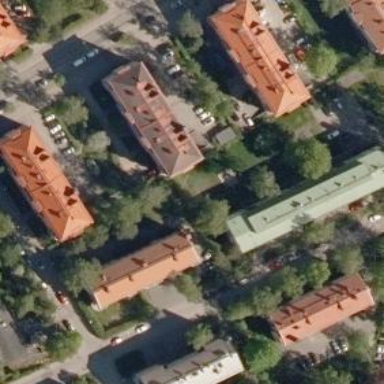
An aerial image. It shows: Image showing building with apartments.